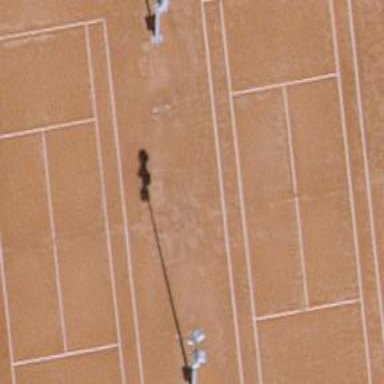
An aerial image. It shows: Tennis court on pitch.